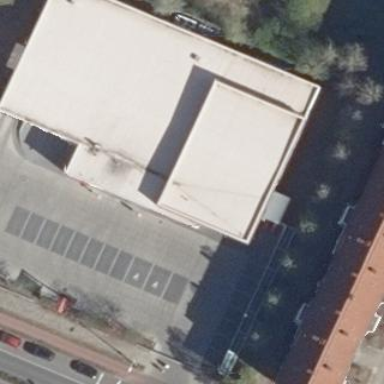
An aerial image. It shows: Supermarket building.